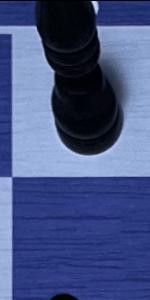
Label: Empty